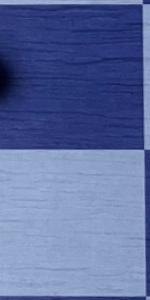
Label: Empty